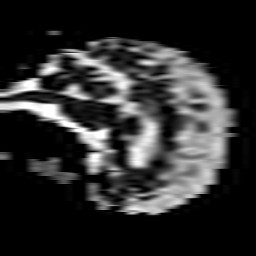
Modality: ADC
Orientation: sagittal
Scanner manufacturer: philips
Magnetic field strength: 3 T
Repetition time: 4.303 s
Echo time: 0.06042 s